Question: Please see the image. How can I get the two line intersection point(that is green rounded point)? I want to crop the inner part of the image. The closing path is any where in the line.
'''
context = UIGraphicsGetCurrentContext();
CGContextBeginPath(context);
CGContextSetLineWidth(context, 1.0 * self.scale);
CGContextSetLineCap(context, kCGLineCapRound);
[[UIColor redColor] setStroke];
CGPoint firstPoint = CGPointFromString([self.touchPoints objectAtIndex:0]);
CGContextMoveToPoint(context, firstPoint.x, firstPoint.y);
for (NSString *pointString in self.touchPoints) {
CGPoint point = CGPointFromString(pointString);
CGContextAddLineToPoint(context, point.x, point.y);
}
CGContextStrokePath(context);
'''
This code used for the draw the lines. Line drawing is working fine, cropping also working fine...But the intersection point is my major problem. Please help me.

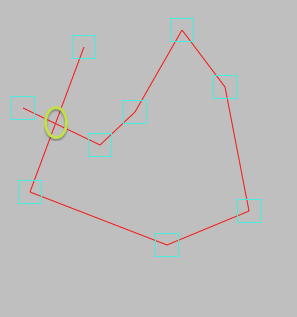
Answer: Idea, check for intersections beginning with firstline<>lastline, firstline<>secondlastline ... firstline<>thirdline => secondline<>lastline etc. This should give you the outer most intersection.
The following Code is not tested, but should help you with your problem.
'''
typedef struct {
CGPoint startPoint;
CGPoint endPoint;
} Line;
#define CGPointNULL CGPointMake(NAN, NAN)
#define Line(_i_) {CGPointFromString(touchPoints[_i_-1]), CGPointFromString(touchPoints[_i_])};
CGPoint LineIntersects(Line *first, Line *second) {
int x1 = first->startPoint.x; int y1 = first->startPoint.y;
int x2 = first->endPoint.x; int y2 = first->endPoint.y;
int x3 = second->startPoint.x; int y3 = second->startPoint.y;
int x4 = second->endPoint.x; int y4 = second->endPoint.y;
int d = (x1-x2)*(y3-y4) - (y1-y2)*(x3-x4);
if (d == 0) return CGPointNULL;
int xi = ((x3-x4)*(x1*y2-y1*x2)-(x1-x2)*(x3*y4-y3*x4))/d;
int yi = ((y3-y4)*(x1*y2-y1*x2)-(y1-y2)*(x3*y4-y3*x4))/d;
return CGPointMake(xi,yi);
}
static inline BOOL CGPointIsValid(CGPoint p) {
return (p.x != NAN && p.y != NAN);
}
- (CGPoint)mostOuterIntersection:(NSArray *)touchPoints {
CGPoint intersection = CGPointNULL;
int touchCount = [touchPoints count];
for(int i = 1; i<touchCount; i++) {
Line first = Line(i);
for(int j = touchCount-1; j>i+1; j--) {
Line last = Line(j);
intersection = LineIntersects(&first, &last);
if(CGPointIsValid(intersection)) {
break;
}
}
}
return intersection;
}
'''